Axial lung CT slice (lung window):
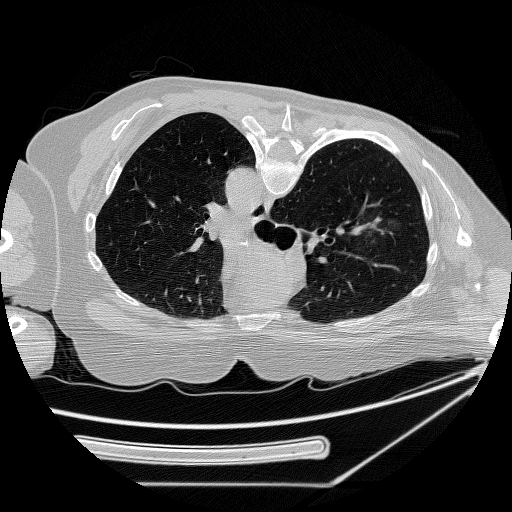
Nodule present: yes
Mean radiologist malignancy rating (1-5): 5